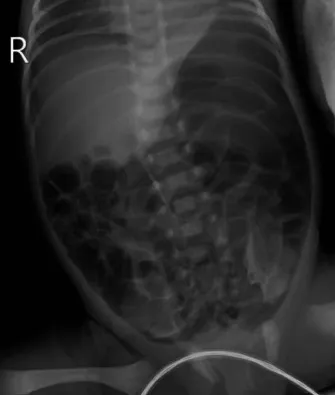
Abdominal x-ray findings of the neonatal gastric perforation before and after perforation. The abdominal x-ray findings at postnatal day 4 AM before perforation.
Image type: radiology (x_ray)